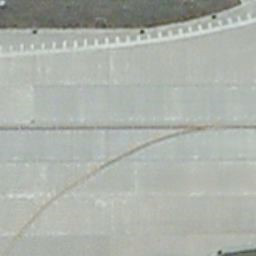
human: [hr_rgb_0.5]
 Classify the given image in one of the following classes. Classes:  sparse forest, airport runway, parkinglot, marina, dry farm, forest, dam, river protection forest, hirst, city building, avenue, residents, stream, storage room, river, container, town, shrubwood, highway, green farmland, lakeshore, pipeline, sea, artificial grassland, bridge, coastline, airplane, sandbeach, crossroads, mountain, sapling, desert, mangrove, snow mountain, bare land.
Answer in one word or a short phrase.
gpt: airport runway